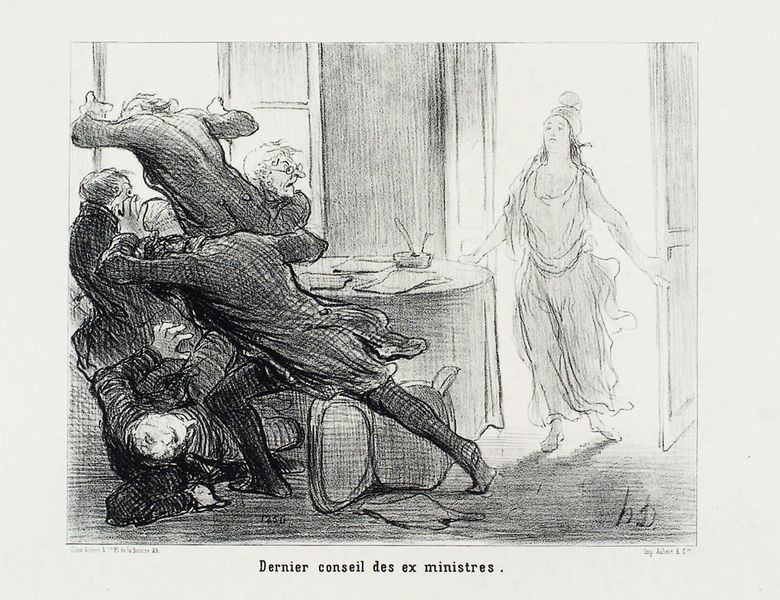
Titel: Dernier Conseil des ex-ministres
Künstler: Honoré Daumier
Institution: Paris, Collection Roger Passeron
Schlagwörter: kampf, mann, weiß, fenster, frankreich, frau, kleid, köpfe, licht, männer, schwarz, stuhl, stühle, tisch, tür, zeichnung, menge, haare, papier, hosen, französisch, essen, karikatur, flucht, druck, stich, karrikatur, streit, brille, daumier, erscheinung, gemenge, athene, minister, schreck, fenstersturz, des, überraschung, prügelei, auseinandersetzung, honoré, conseil, dernier, ministres, dernier conseil des ex ministres, ex, h d, leutchten